Milling tool wear sample.
Tool blade image: 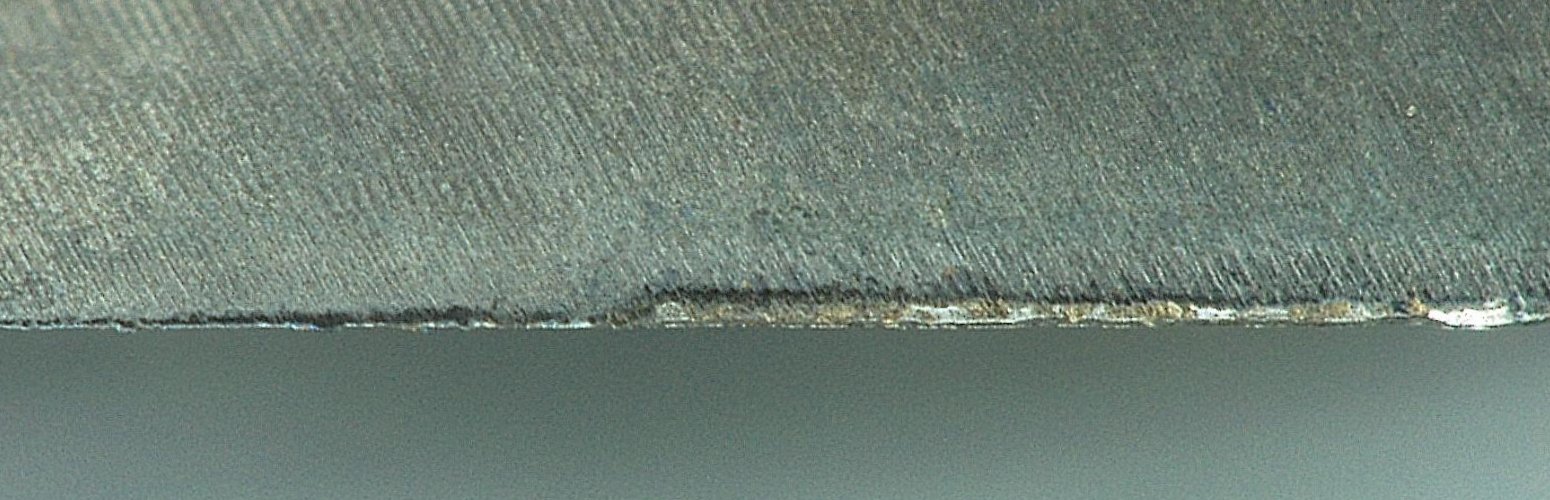
Chip image: 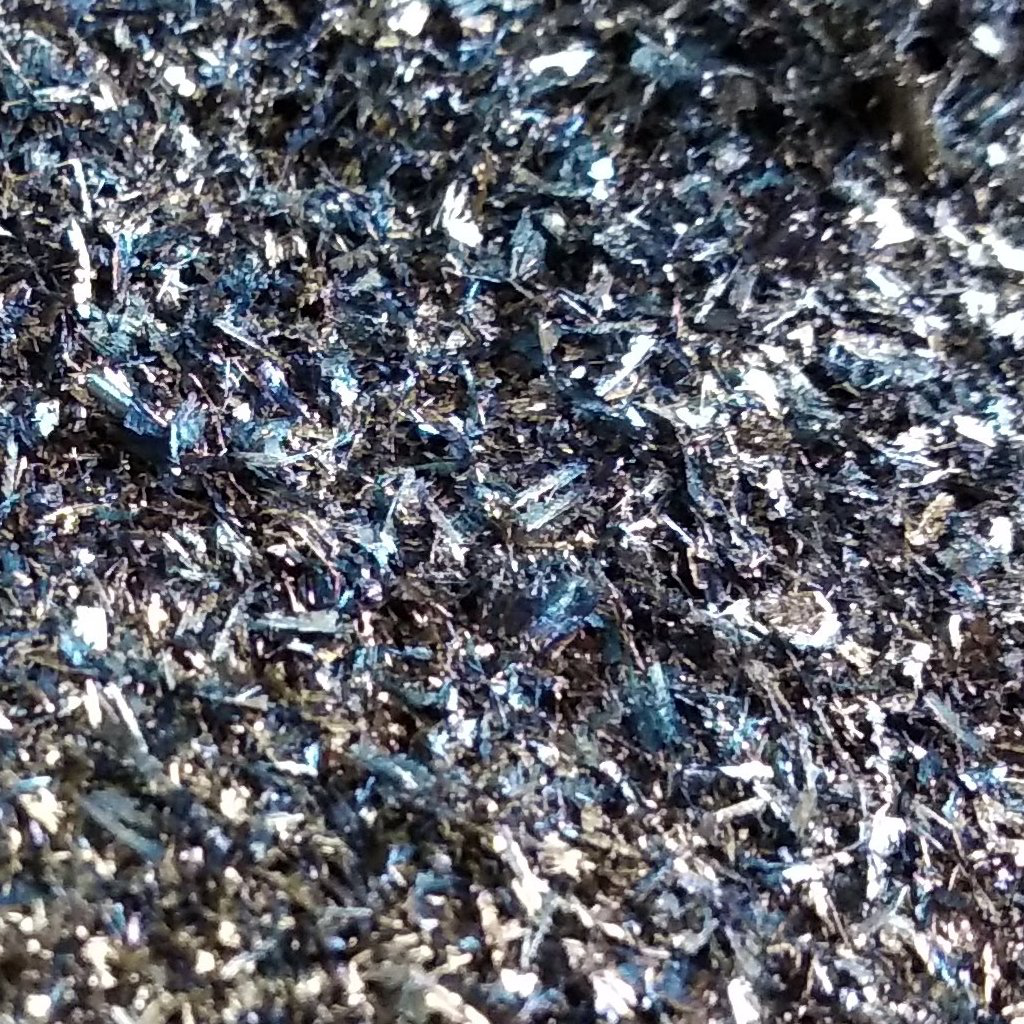
Workpiece image: 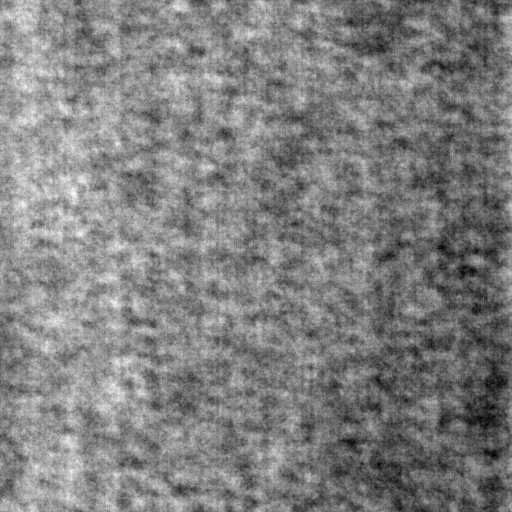
Tool wear state: dulled
Gaps: 9.94
Flank wear: 119.01
Overhang: 11.13
Force-signal Mel-spectrograms (X, Y, Z axes): 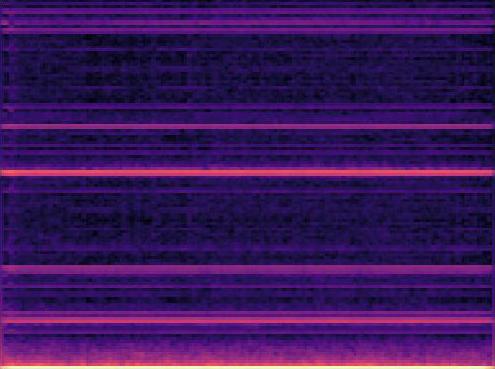 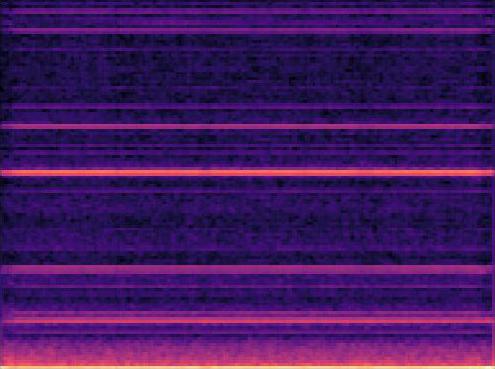 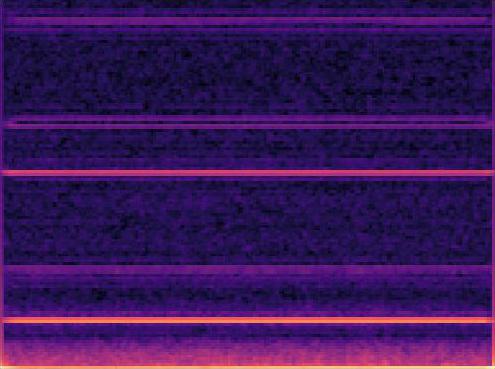
Force-signal scalograms (X, Y, Z axes): 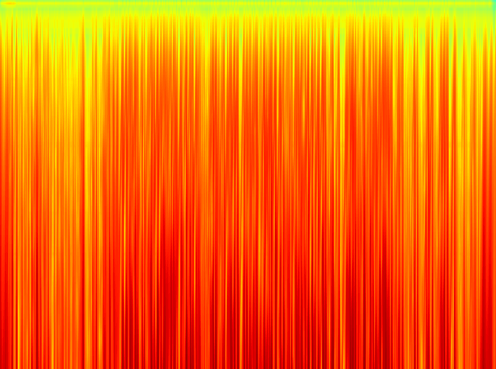 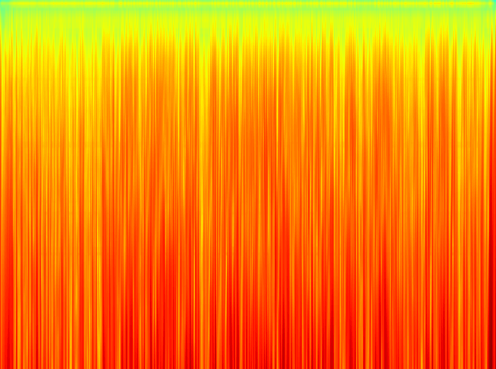 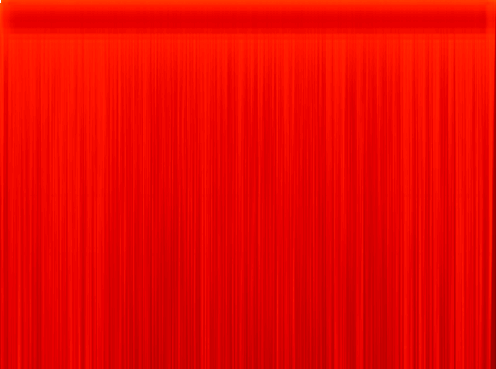
Force phase: steady_state_stabilization_wear